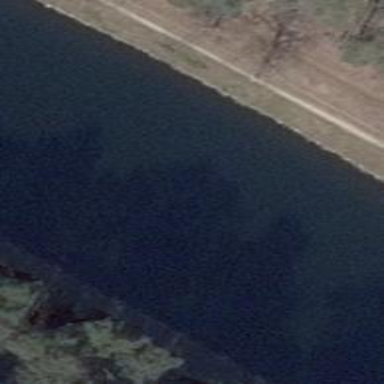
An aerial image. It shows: Canal with riverbanks.